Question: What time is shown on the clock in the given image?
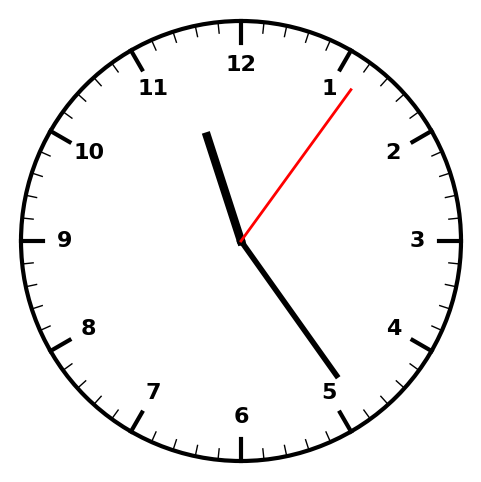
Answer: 11:24:06